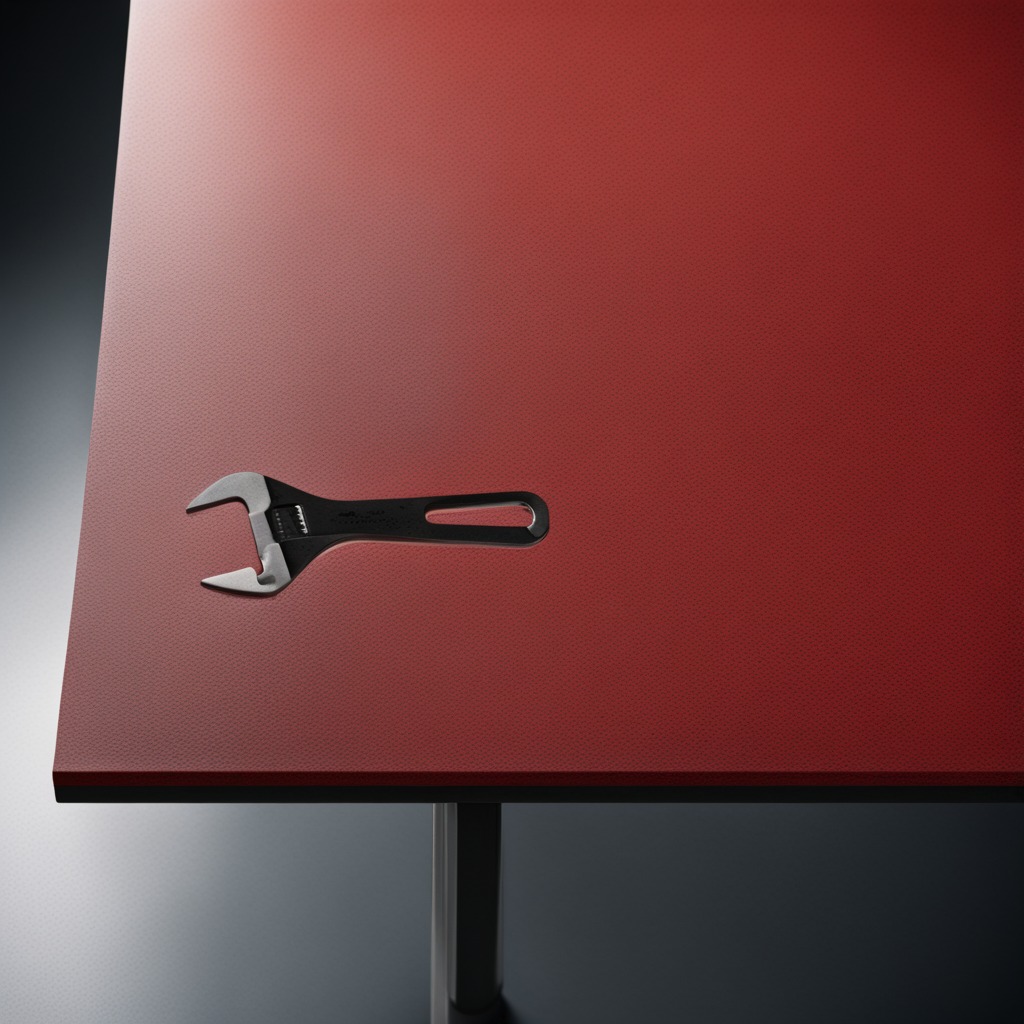
An wrench is lying on the clean granite tabletop covered with a red rubber mat inside a workshop under bright overhead lighting crisp shadows high clarity worn but beneath the mat